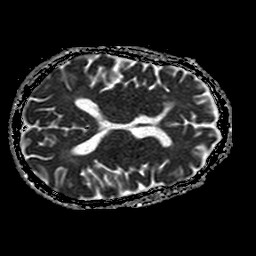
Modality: ADC
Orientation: axial
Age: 70
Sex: female
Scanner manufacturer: philips
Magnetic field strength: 1.5 T
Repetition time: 3.771 s
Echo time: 0.09565 s